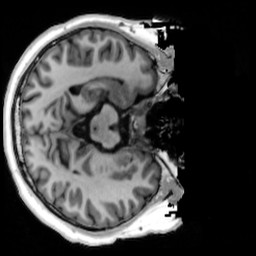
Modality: T1w
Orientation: axial
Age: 30
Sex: male
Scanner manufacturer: siemens
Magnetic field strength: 3 T
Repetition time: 4 s
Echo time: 0.00289 s